Question: While my application works, I've found that becomes unresponsive to any commands and the CPU is 100% utilized. I've used a profiler and found that 99% of the application's time is spent in one method (which is not expected).
I'm not sure if this method is being called repeatedly or "cycles" somewhere inside (or probably dead-lock).
I didn't get much information from the profiler results:

I don't understand why two lines close to each other have such different numbers (one 16% and the other 0.2%).
How can I figure out where the problem is?
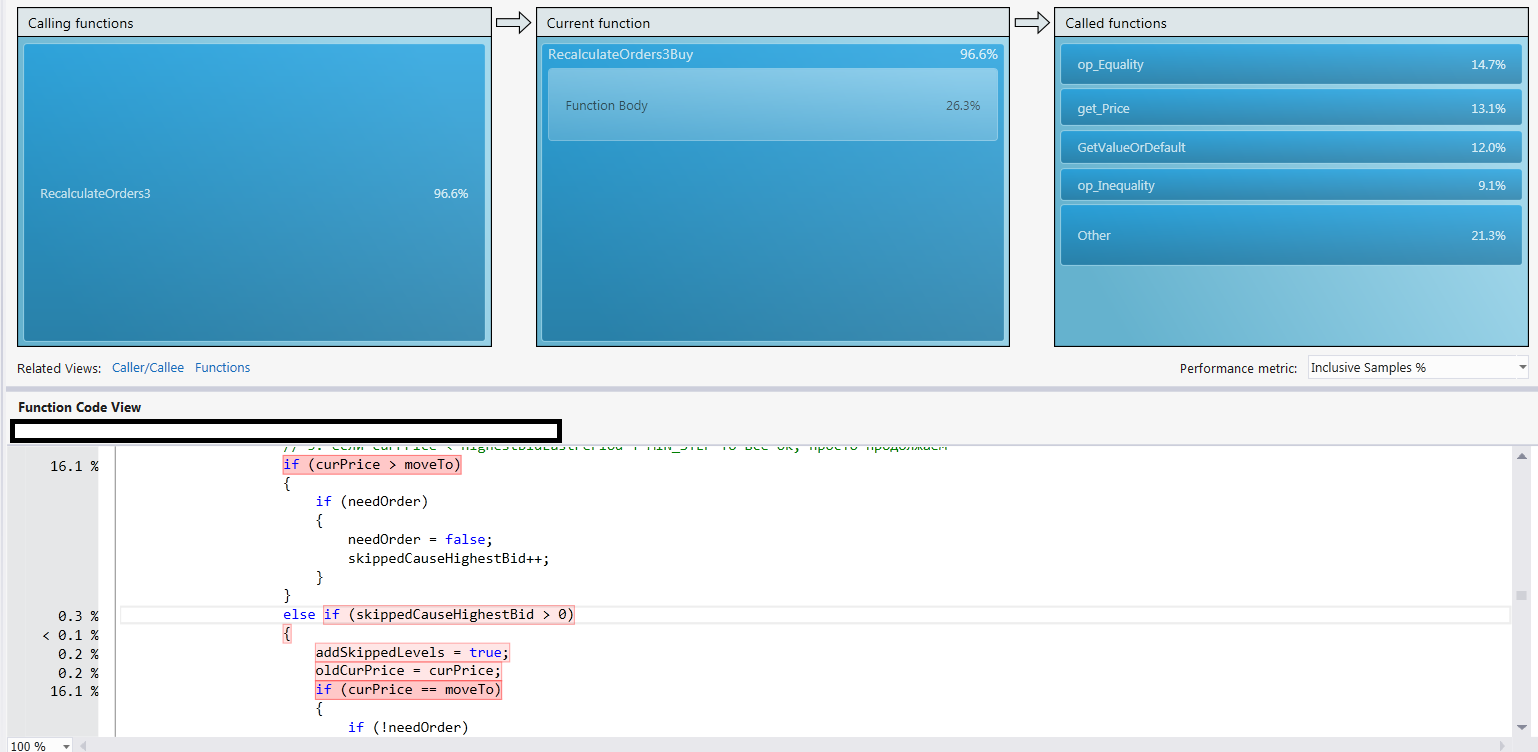
Answer: For a better profiling session, use Instrumentation : this will tell you how many times a method was called. You could also use this "call hierarchy" for detecting recursive calls.
EDIT :
it's available in the wizard